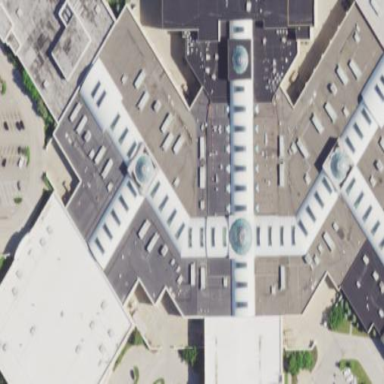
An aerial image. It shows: Retail building in mall.